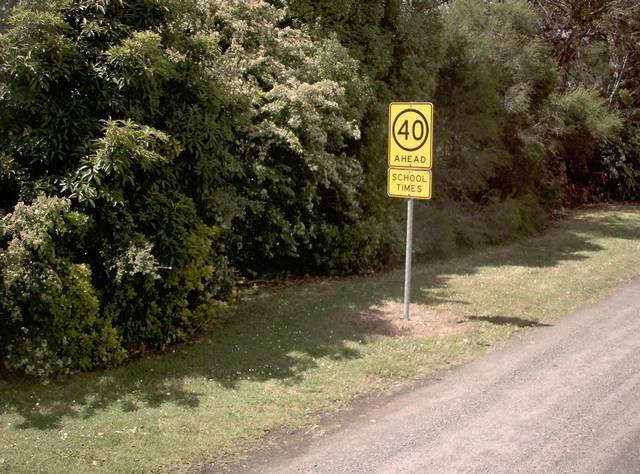
Region: Australia
Coordinates: -38.181, 146.248